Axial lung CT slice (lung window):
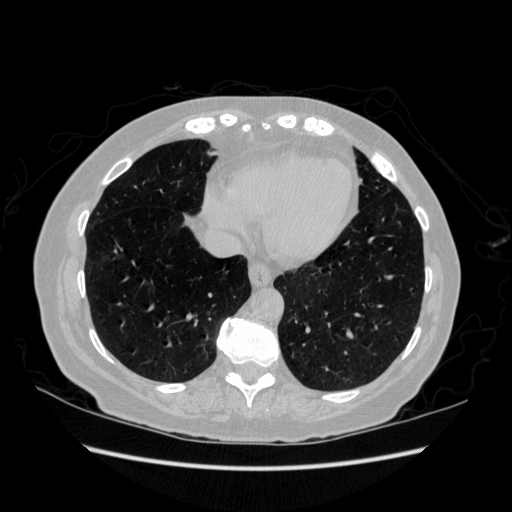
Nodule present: no